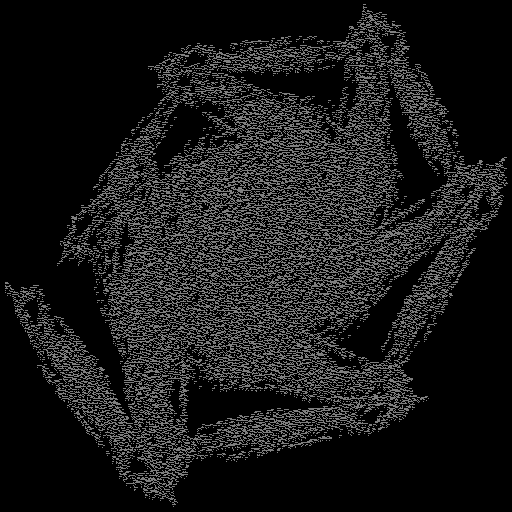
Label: morningglory